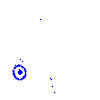
Particle: kaon